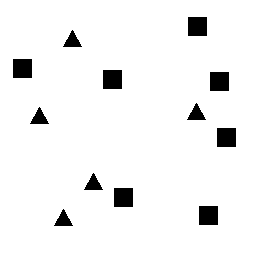
Squares: 7
Triangles: 5
Stars: 0
Total shapes: 12